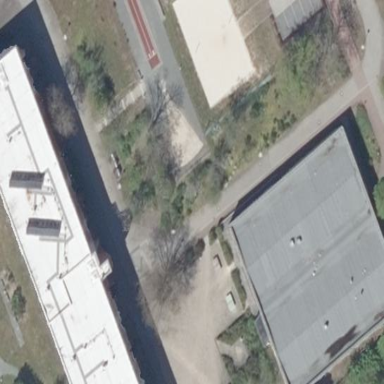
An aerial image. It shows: School building.